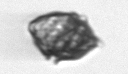
Label: Kryptoperidinium_triquetrum